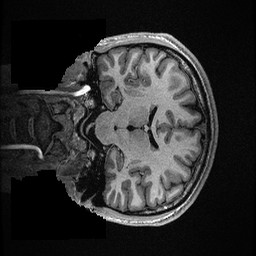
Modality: T1w
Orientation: coronal
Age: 20
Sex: male
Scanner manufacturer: ge
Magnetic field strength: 3 T
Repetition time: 0.006952 s
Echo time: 0.00292 s